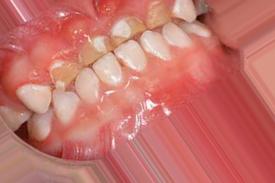
Condition: Caries